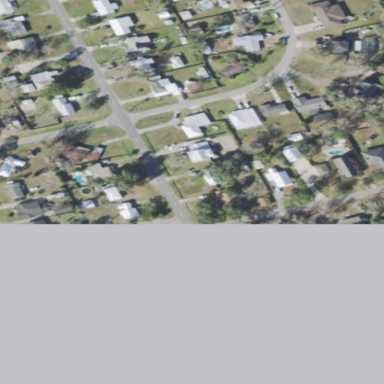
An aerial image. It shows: Single-family residential area.